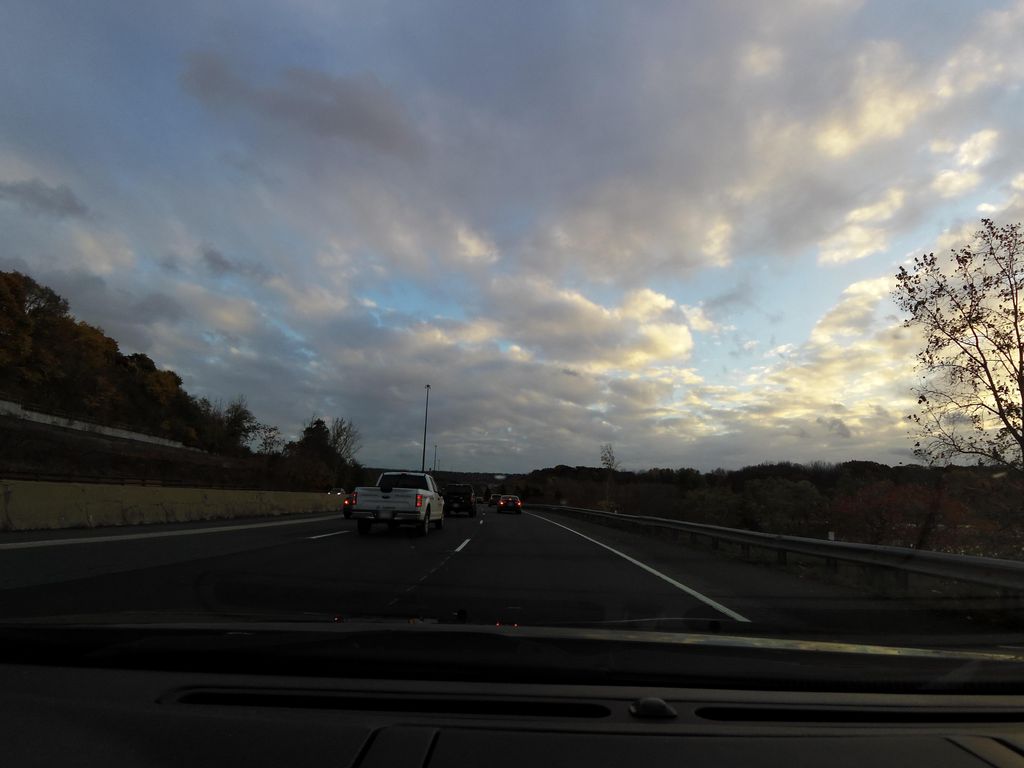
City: hamilton